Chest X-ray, AP view. Patient: 27 years old, sex M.
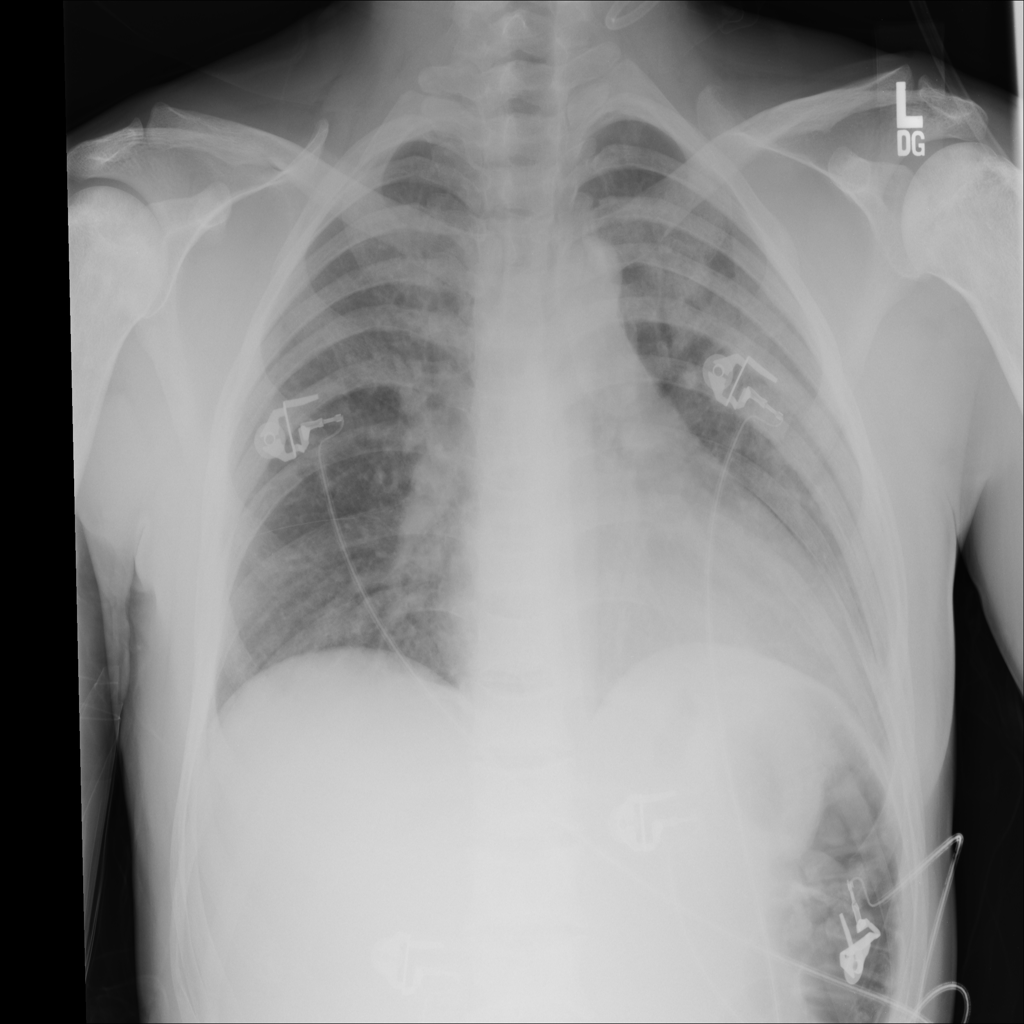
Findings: No Finding